Question: I am new to jQuery and am having a problem selecting an item in a select list. I have implemented cascading select boxes as show in this <URL>. Everything is working fine except for setting a default.
The problem is that I need to select one of the child items when the page is first loaded.
Code:
'''
<script type="text/javascript">
function cascadeSelect(parent, child, childVal) {
var childOptions = child.find('option:not(.static)');
child.data('options', childOptions);
parent.change(function () {
childOptions.remove();
child
.append(child.data('options').filter('.sub_' + this.value))
.change();
})
childOptions.not('.static, .sub_' + parent.val()).remove();
if (childVal != '') {
child.find("option[value=" + childVal + "]").attr("selected", "selected");
}
}
$(function () {
cascadeForm = $('.cascadeTest');
parentSelect = cascadeForm.find('.parent');
childSelect = cascadeForm.find('.child');
cascadeSelect(parentSelect, childSelect, "5");
});
</script>
'''
HTML:
'''
<select class='parent' name='parent' size='10'>
<option value='1'>Category 1 -></option>
<option value='2'>Category 2 -></option>
</select>
<select class='child' id='child' size='10'>
<option class='sub_1' value='5'>Custom Subcategory 1.1</option>
<option class='sub_1' value='3'>Subcategory 1.1</option>
<option class='sub_2' value='4'>Subcategory 2.1</option>
</select>
'''
The second select list should show up inside the right box but it does not.

The child.find call is being hit but does not select the item.
What am I doing wrong?
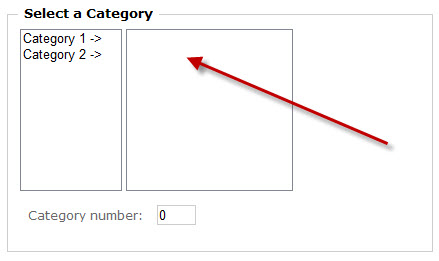
Answer: Edit:
The problem with your code is that you remove every single "child" option form the DOM!
'''
childOptions.not('.static, .sub_' + parent.val()).remove();
'''
In your html there are not childOptions with 'static' as a class, so the above removes all existing 'childOptions'. This is why you see nothing on the right.
Otherwise, it's a little unclear what you're trying to do with '.data()' but the default selection works if you remove that line:
## jsFiddle example
'''
function cascadeSelect(parent, child, childVal) {
var childOptions = child.find('option:not(.static)');
child.data('options', childOptions);
parent.change(function () {
childOptions.remove();
child.append(child.data('options').filter('.sub_' + this.value)).change();
})
// This like removes all the option!
// childOptions.not('.static, .sub_' + parent.val()).remove();
if (childVal != '') {
child.find("option[value=" + childVal + "]").attr("selected", "selected");
}
}
$(function () {
cascadeForm = $('.cascadeTest');
parentSelect = cascadeForm.find('.parent');
childSelect = cascadeForm.find('.child');
cascadeSelect(parentSelect, childSelect, "5");
});
'''
---
<URL> the selected elements?:
Also, I often have better luck using '.attr("selected", true)' and 'false' to deselect.
'''
if (childVal != '') {
child.filter("option[value=" + childVal + "]").attr("selected", true);
}
'''
<URL>